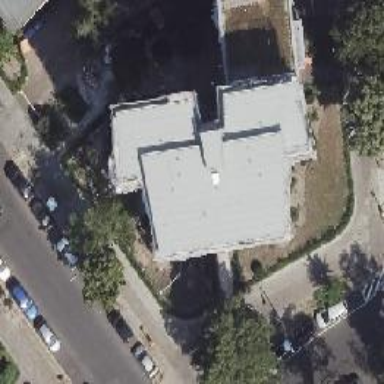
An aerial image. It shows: Veterinary facility.